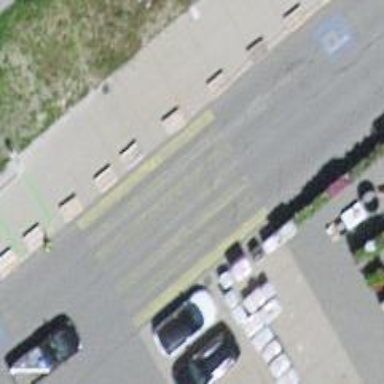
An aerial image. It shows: Uncontrolled crossing on the road.